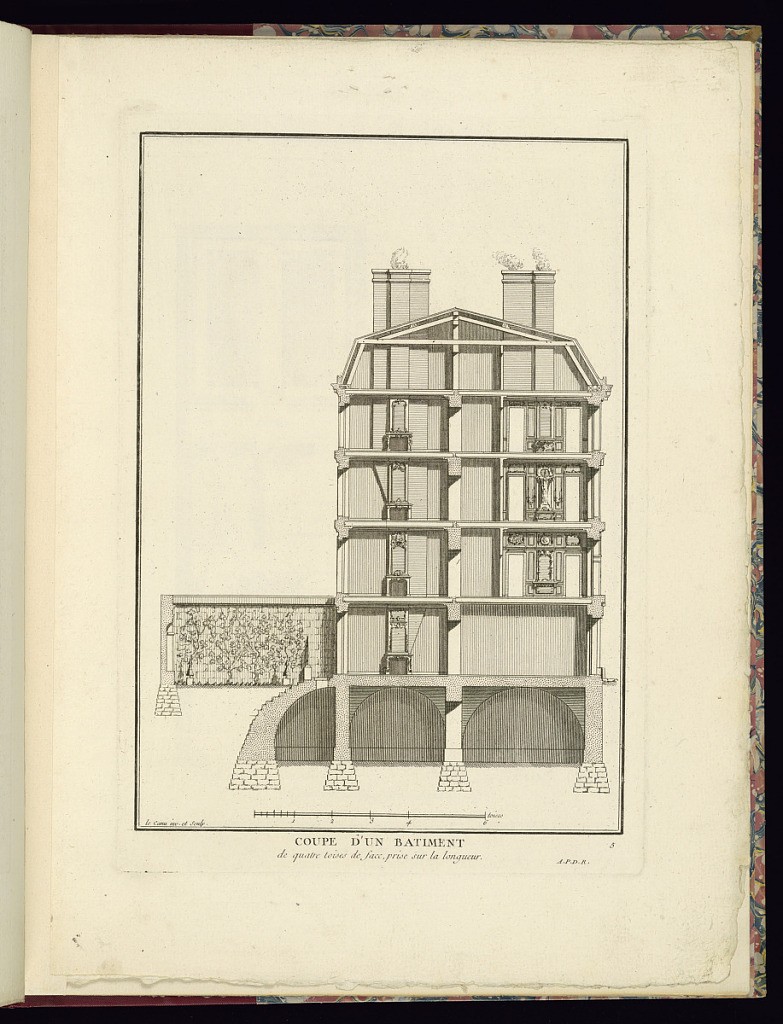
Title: Coupe d’un batiment de quatre toises de face, prise sur la longueur
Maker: A. Le Canu, French, active 1746 – 1768
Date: ca. 1762
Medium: Etching and engraving on paper.
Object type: Print
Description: An architectural section depicting an interior of a four-storey building with the attic and basement levels included along with a walled garden to the left on the ground level. The interiors depicted include two rooms on each floor, with a total of ten rooms. Most of the rooms are ornately decorated with fireplaces, mirror-frames, panelling, console tables, and a large standing clock. A scale is included below the section and the whole is framed in black. The title is lettered below along with the name of the artist and printmaker. The plate is numbered ‘5' in the lower right corner.